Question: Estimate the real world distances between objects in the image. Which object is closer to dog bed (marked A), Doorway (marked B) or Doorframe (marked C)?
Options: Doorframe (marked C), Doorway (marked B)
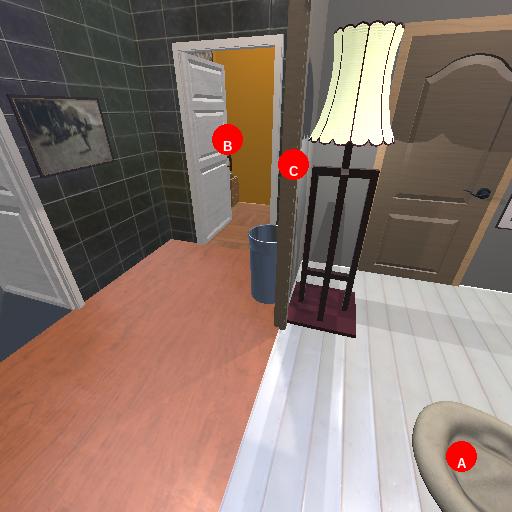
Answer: Doorframe (marked C)